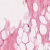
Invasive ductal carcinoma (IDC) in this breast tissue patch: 0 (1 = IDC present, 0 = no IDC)